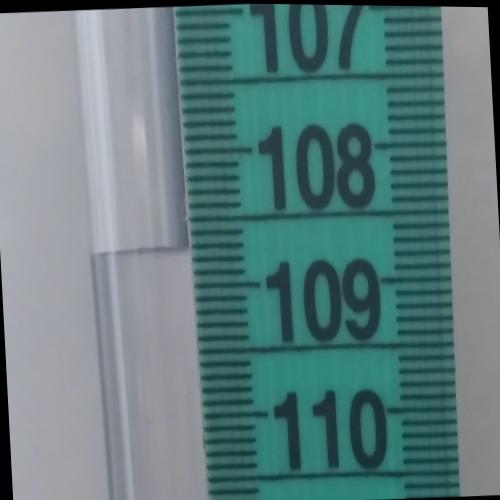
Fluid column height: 108.7 cm